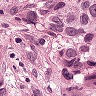
Metastatic tissue present: yes